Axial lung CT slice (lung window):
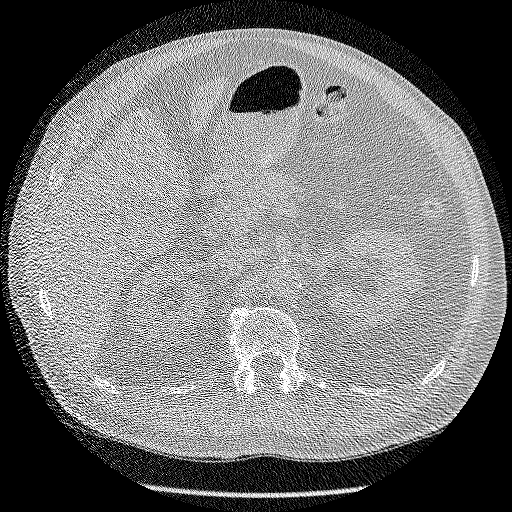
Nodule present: no